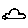
Label: cloud